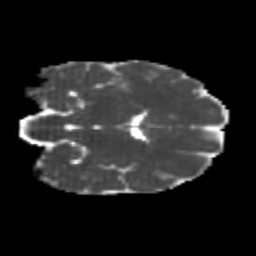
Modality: MD
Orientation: coronal
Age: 23
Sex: female
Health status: healthy
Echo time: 0.074 s